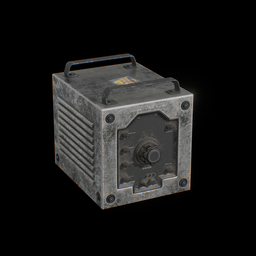
Label: electronics